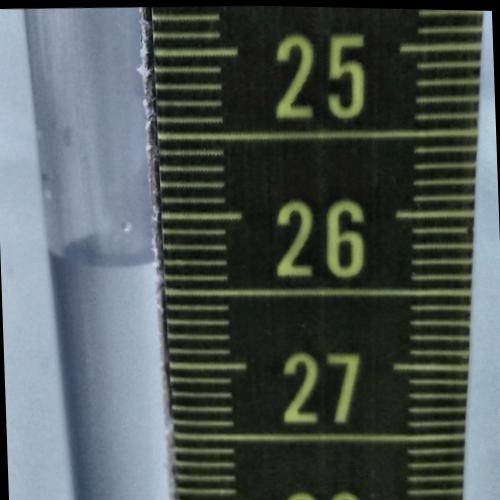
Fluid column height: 26.3 cm